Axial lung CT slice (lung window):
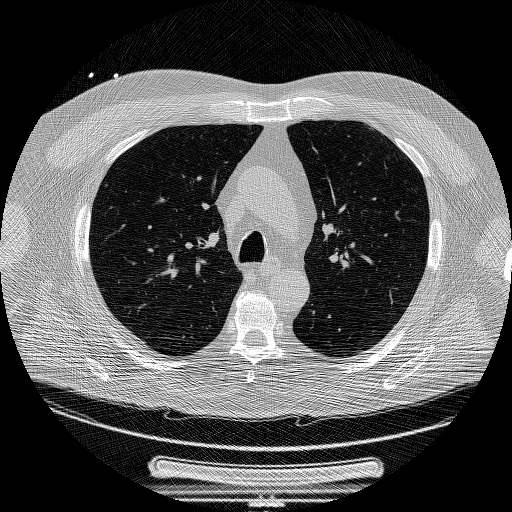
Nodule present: no